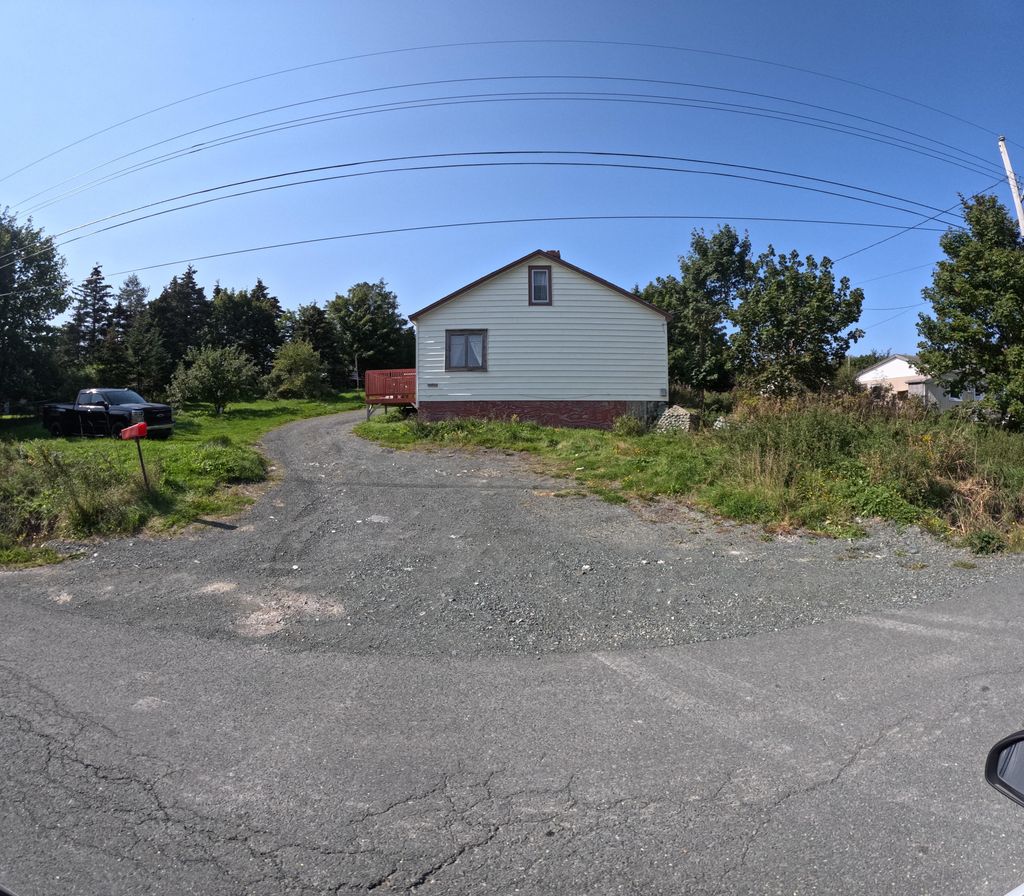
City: st_johns